Question: I have a FindFile routine in my program which will list files, but if the "Containing Text" field is filled in, then it should only list files containing that text.

If the "Containing Text" field is entered, then I search each file found for the text. My current method of doing that is:
'''
var
FileContents: TStringlist;
begin
FileContents.LoadFromFile(Filepath);
if Pos(TextToFind, FileContents.Text) = 0 then
Found := false
else
Found := true;
'''
The above code is simple, and it generally works okay. But it has two problems:
1. It fails for very large files (e.g. 300 MB)
2. I feel it could be faster. It isn't bad, but why wait 10 minutes searching through 1000 files, if there might be a simple way to speed it up a bit?
I need this to work for Delphi 2009 and to search text files that may or may not be Unicode. It only needs to work for text files.
So how can I speed this search up and also make it work for very large files?
---
Bonus: I would also want to allow an "ignore case" option. That's a tougher one to make efficient. Any ideas?
---
Solution:
Well, mghie pointed out my earlier question <URL>, and as I answered, it was different and didn't provide the solution.
But he got me thinking that I had done this before and I had. I built a block reading routine for large files that breaks it into 32 MB blocks. I use that to read the input file of my program which can be huge. The routine works fine and fast. So step one is to do the same for these files I am looking through.
So now the question was how to efficiently search within those blocks. Well I did have a previous question on that topic: <URL> and RRUZ pointed out the SearchBuf routine to me.
That solves the "bonus" as well, because SearchBuf has options which include Whole Word Search (the answer to that question) and MatchCase/noMatchCase (the answer to the bonus).
So I'm off and running. Thanks once again SO community.
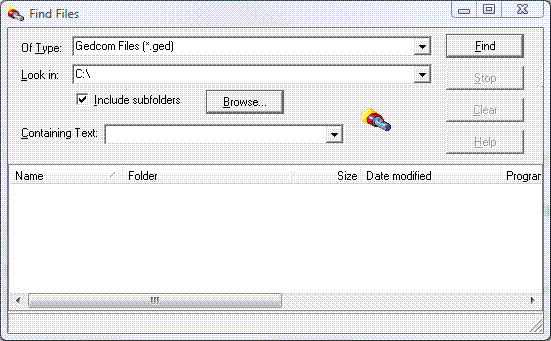
Answer: This is a problem connected with your previous question <URL>, and the same answers apply. If you don't read the files completely but in blocks then large files won't pose a problem. There's also a big speed-up to be had for files containing the text, in that you should cancel the search upon the first match. Currently you read the whole files even when the text to be found is in the first few lines.